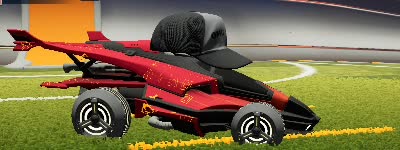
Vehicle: aftershock